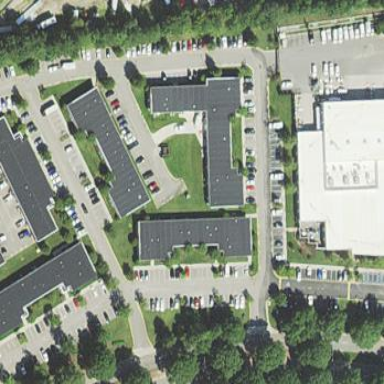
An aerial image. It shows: Commercial building.